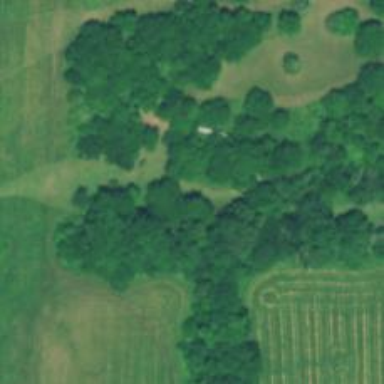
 specifically designed for the sport of disc golf."